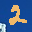
Label: 2